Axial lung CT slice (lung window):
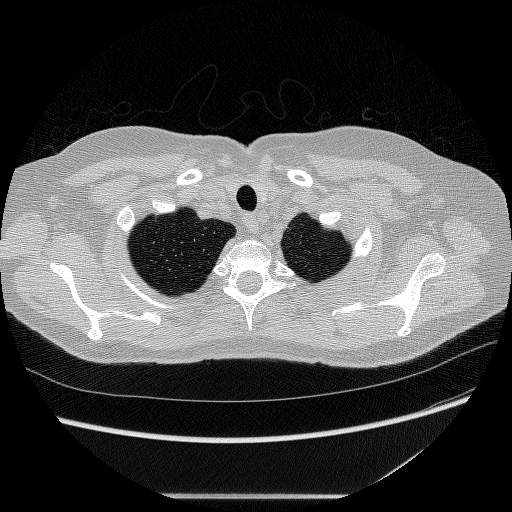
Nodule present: no